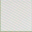
Piece: xx